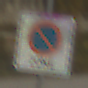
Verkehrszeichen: BeginnEingeschraenktesHalteverbotZone
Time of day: MorningAfternoon
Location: Outdoor (Suburban)
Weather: PartlyCloudy
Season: NotSpecified
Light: Natural